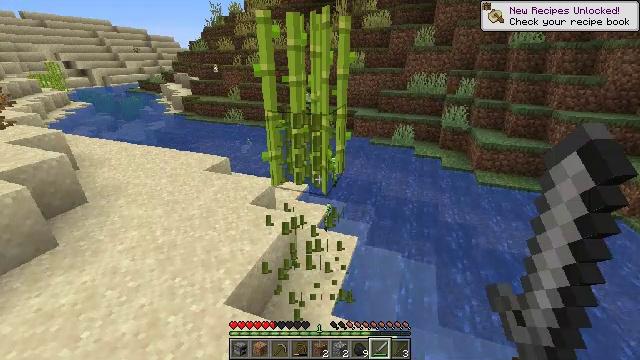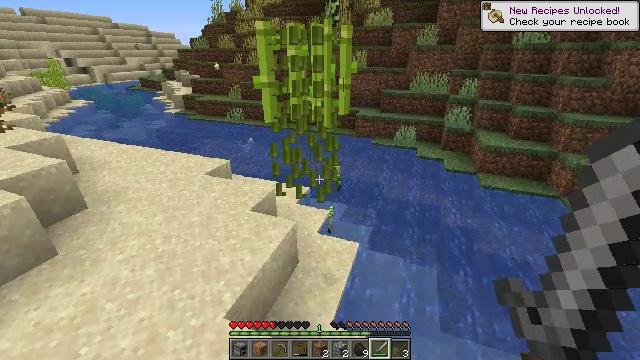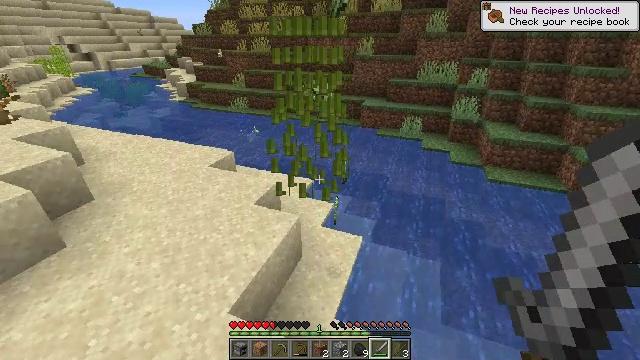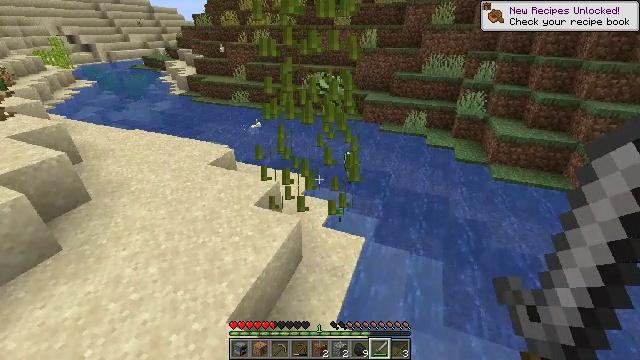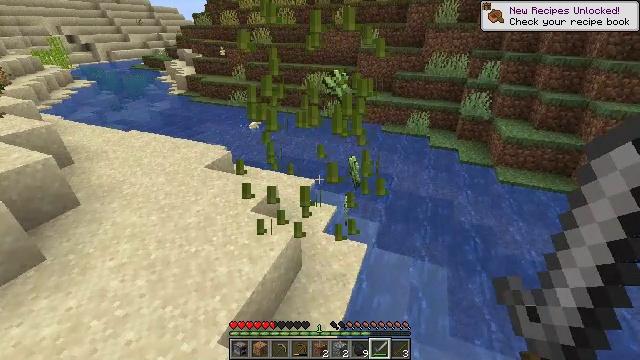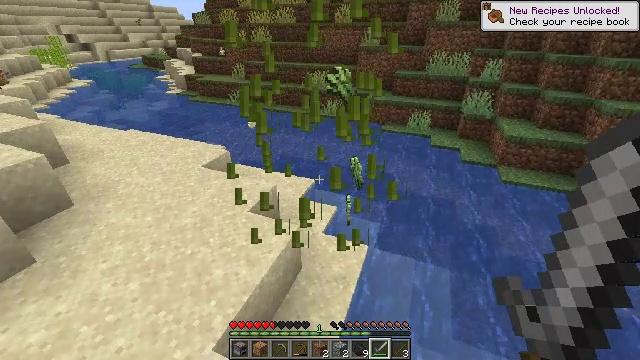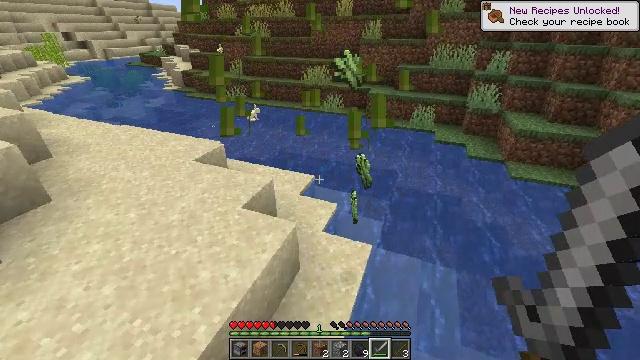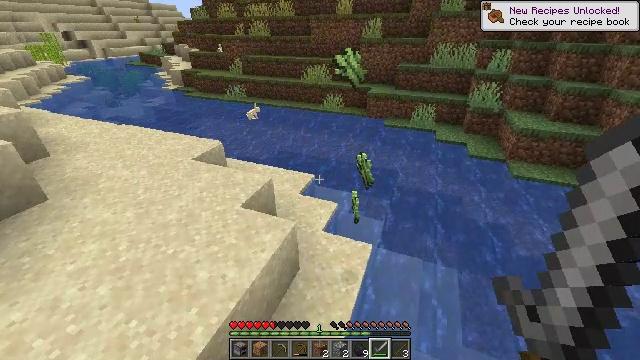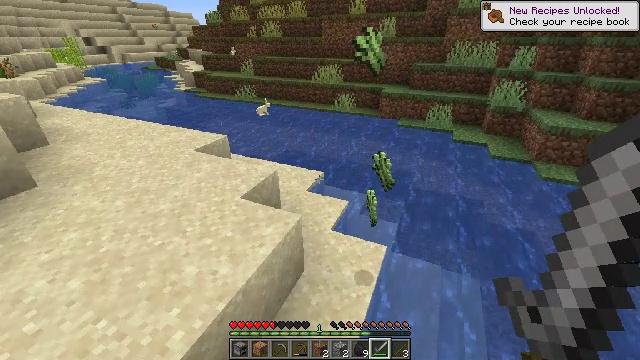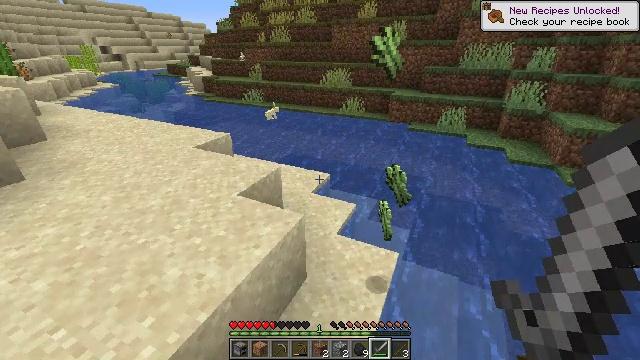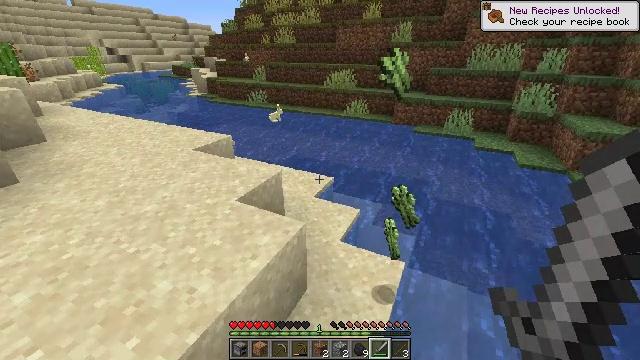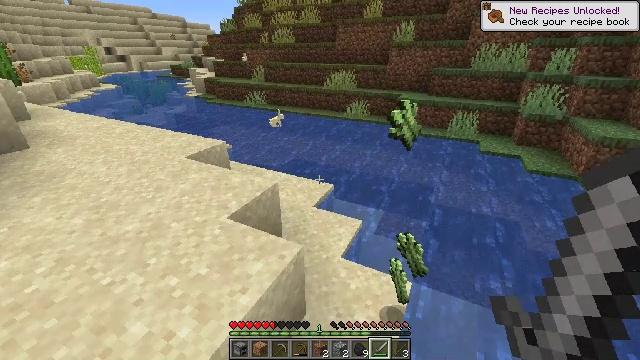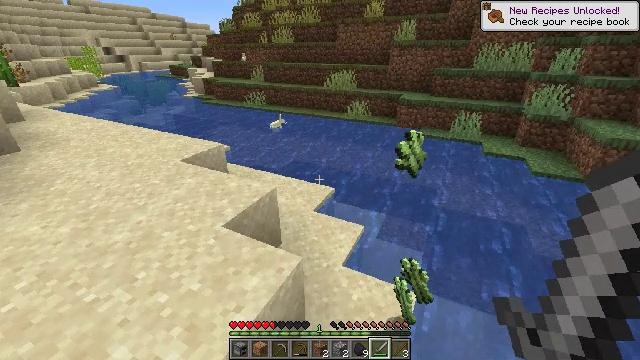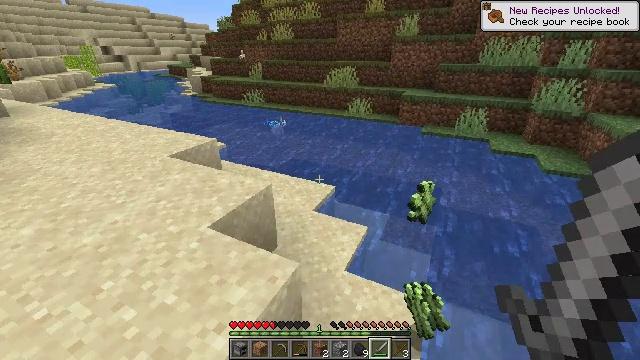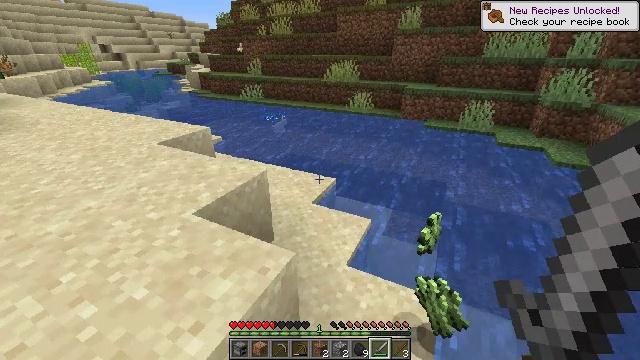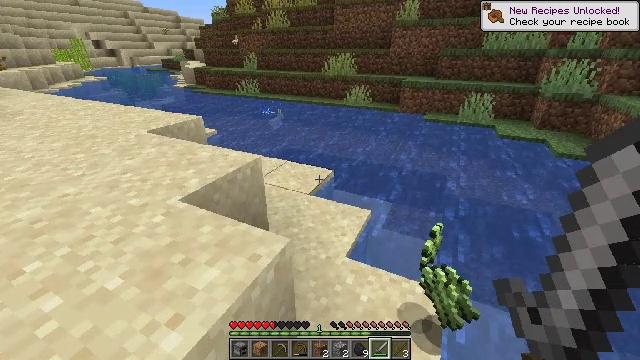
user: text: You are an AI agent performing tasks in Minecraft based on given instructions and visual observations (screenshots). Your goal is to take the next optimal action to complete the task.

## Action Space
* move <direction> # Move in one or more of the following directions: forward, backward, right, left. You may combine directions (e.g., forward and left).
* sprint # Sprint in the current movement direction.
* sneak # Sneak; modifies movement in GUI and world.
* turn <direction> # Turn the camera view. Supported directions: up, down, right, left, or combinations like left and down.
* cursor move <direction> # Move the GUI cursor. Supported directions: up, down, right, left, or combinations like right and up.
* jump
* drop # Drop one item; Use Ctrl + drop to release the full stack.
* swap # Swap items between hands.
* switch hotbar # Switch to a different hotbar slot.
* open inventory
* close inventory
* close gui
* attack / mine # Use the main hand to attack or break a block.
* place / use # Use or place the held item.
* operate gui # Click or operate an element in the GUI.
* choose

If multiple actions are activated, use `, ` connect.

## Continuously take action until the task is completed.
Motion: motion action
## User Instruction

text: Break the dead bush for sticks.
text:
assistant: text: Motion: move forward, attack / mine
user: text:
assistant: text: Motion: move forward, turn left and down, attack / mine
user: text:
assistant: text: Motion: move forward, turn down, attack / mine
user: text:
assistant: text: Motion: move forward, attack / mine
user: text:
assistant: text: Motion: move forward, attack / mine
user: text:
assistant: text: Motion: move forward, attack / mine
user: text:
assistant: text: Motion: move forward, attack / mine
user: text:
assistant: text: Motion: move forward, turn left and up, attack / mine
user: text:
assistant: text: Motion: move forward, turn left and up, attack / mine
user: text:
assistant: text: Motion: move forward
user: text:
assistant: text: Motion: move forward
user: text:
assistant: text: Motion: move forward
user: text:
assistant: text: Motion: move forward
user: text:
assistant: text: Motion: move forward
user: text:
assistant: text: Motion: move forward
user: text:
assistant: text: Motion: move forward, turn right and down
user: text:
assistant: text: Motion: move forward, turn right and down
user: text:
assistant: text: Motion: move forward, turn right and down
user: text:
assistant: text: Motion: move forward, turn right and down
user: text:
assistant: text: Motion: move forward, turn right and down
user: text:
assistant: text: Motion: move forward, turn right
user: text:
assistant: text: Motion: move forward, turn right and up
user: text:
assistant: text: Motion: move forward, turn right and up
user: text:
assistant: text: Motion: move forward
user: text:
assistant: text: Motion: move forward, turn left and up
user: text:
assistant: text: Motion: move forward, turn left and up
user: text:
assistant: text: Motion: move forward, turn left
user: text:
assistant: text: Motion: move forward, turn left, jump
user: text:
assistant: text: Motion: move forward, turn left and down, jump
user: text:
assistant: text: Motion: move forward, turn left, jump